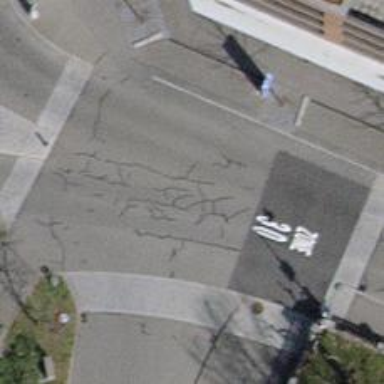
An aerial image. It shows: Table-style traffic calming feature.